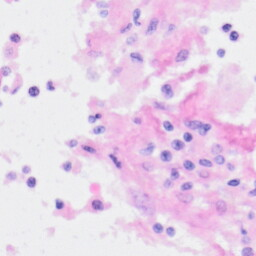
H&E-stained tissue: Kidney